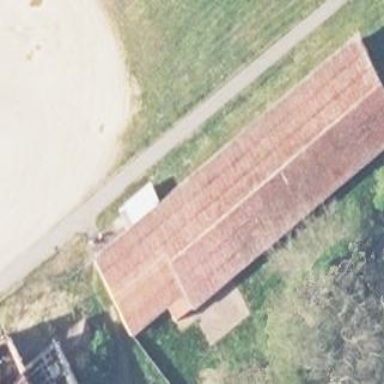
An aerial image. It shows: Sports hall building.